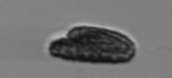
Label: Pseudochattonella_farcimen